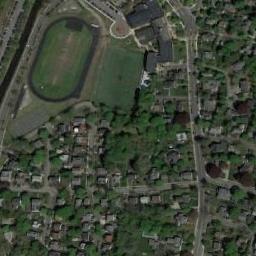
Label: ground_track_field